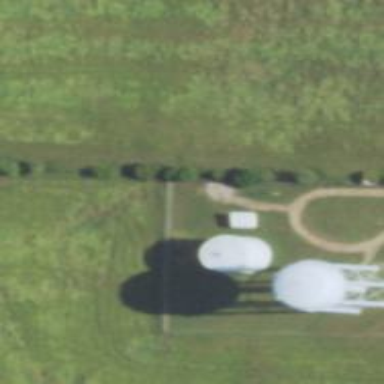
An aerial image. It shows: Storage tank with man-made structure.